The plot is a signal-to-image rendering of a rotating shaft's vibration measurement. What is the most likely rotor condition (normal, misalignment, unbalance, looseness)?
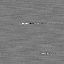
Answer: normal